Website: apple
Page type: account-selection
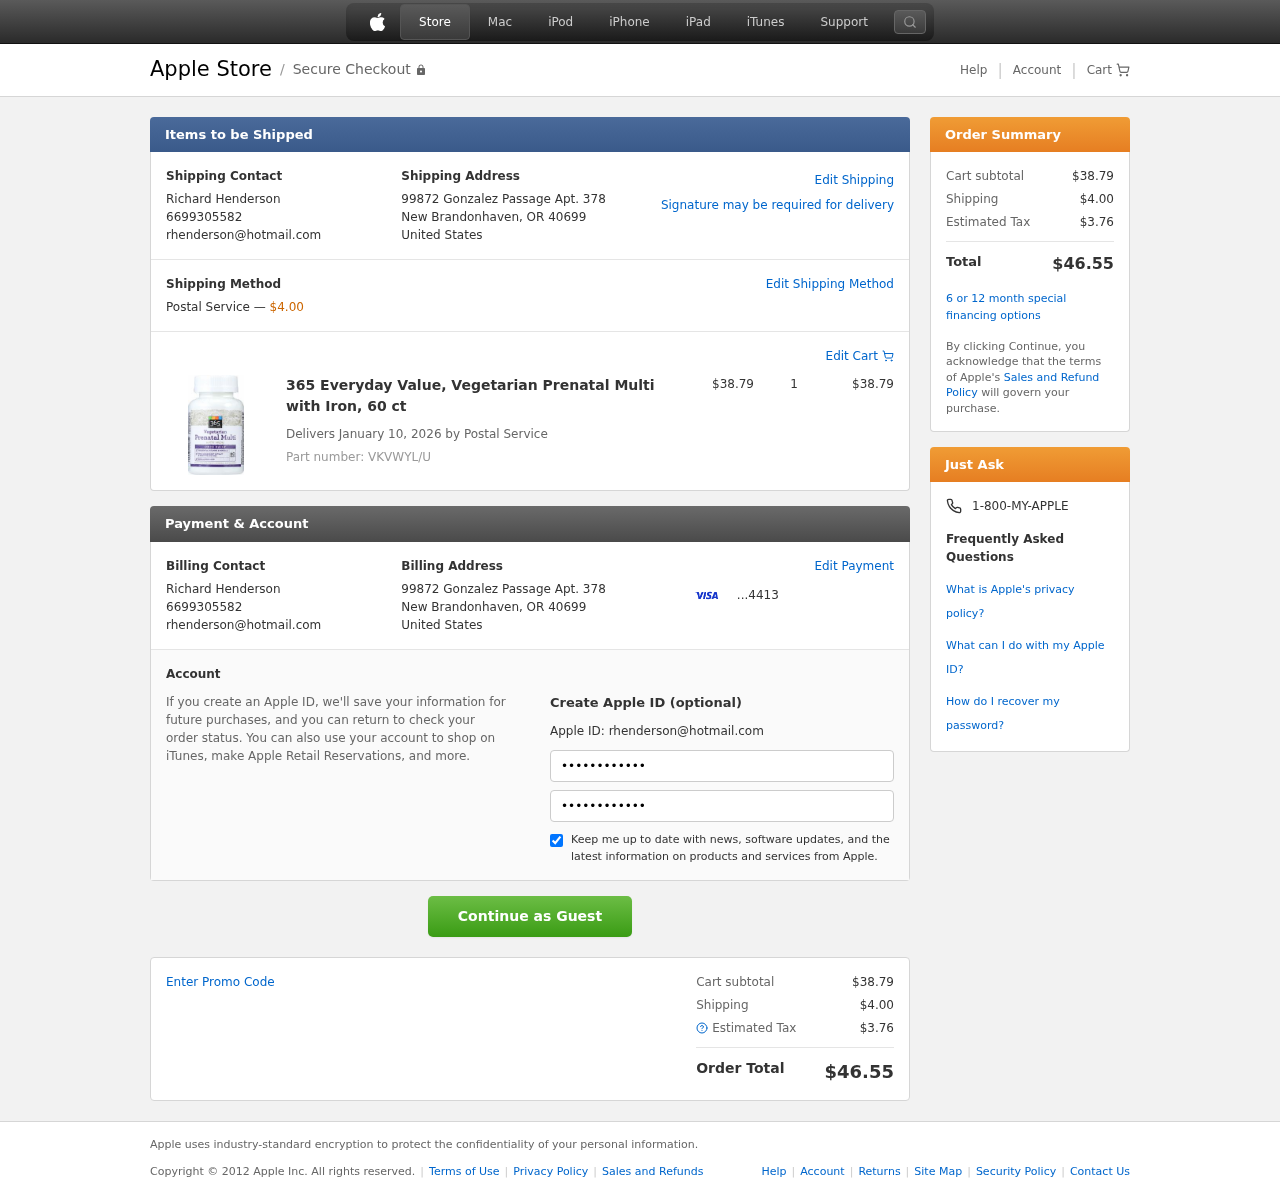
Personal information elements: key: PII_CARD_LAST4
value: ...4413
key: PII_CITY_STATE_ZIP
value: New Brandonhaven, OR 40699
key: PII_COUNTRY
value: United States
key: PII_EMAIL
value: rhenderson@hotmail.com
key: PII_FULLNAME
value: Richard Henderson
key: PII_PHONE
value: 6699305582
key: PII_STREET
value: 99872 Gonzalez Passage Apt. 378
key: PII_FIRSTNAME
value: Richard
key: PII_LASTNAME
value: Henderson
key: PII_FULLNAME2
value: Richard Henderson
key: PII_FULLNAME3
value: Richard Henderson
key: PII_FIRSTNAME2
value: Richard
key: PII_FIRSTNAME3
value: Richard
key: PII_LASTNAME2
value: Henderson
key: PII_LASTNAME3
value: Henderson
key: PII_FIRSTNAME_DERIVED
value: Richard
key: PII_LASTNAME_DERIVED
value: Henderson
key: PII_FULLNAME_DERIVED
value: Richard Henderson
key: PII_NAME_FULL_DERIVED
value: Richard Henderson
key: PII_PHONE_LINE
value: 5582
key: PII_PHONE_SUFFIX
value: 5582
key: PII_PHONE2
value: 6699305582
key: PII_PHONE3
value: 6699305582
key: PII_PHONE_NUMERIC
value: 6699305582
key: PII_PHONE_LINE_NUMERIC
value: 5582
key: PII_PHONE_SUFFIX_NUMERIC
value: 5582
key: PII_PHONE2_NUMERIC
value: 6699305582
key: PII_PHONE3_NUMERIC
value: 6699305582
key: PII_PHONE_DIGITS
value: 6699305582
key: PII_PHONE_LAST4
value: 5582
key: PII_EMAIL2
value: rhenderson@hotmail.com
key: PII_EMAIL3
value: rhenderson@hotmail.com
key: PII_CITY
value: New Brandonhaven
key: PII_STATE_ABBR
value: OR
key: PII_POSTCODE
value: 40699
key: PII_POSTCODE_FULL
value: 40699
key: PII_CITY_STATE
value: New Brandonhaven, OR
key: PII_POSTCODE_NUMERIC
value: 40699
Product elements: key: PRODUCT1_NAME
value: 365 Everyday Value, Vegetarian Prenatal Multi with Iron, 60 ct
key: PRODUCT1_PRICE
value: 38.79
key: PRODUCT1_QUANTITY
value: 1
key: PRODUCT_PART_NUMBER
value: Part number: VKVWYL/U
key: PRODUCT_TOTAL
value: $38.79
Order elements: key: ORDER_SHIPPING_COST
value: $4.00
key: ORDER_DELIVERY_DATE
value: Delivers January 10, 2026 by Postal Service
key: ORDER_SUBTOTAL
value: $38.79
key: ORDER_TAX
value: $3.76
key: ORDER_TOTAL
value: $46.55